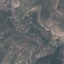
Label: HerbaceousVegetation